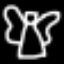
Label: angel